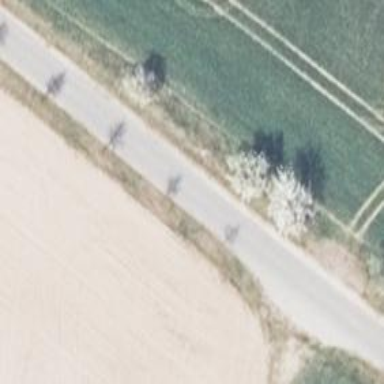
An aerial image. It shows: Row of trees in natural setting.